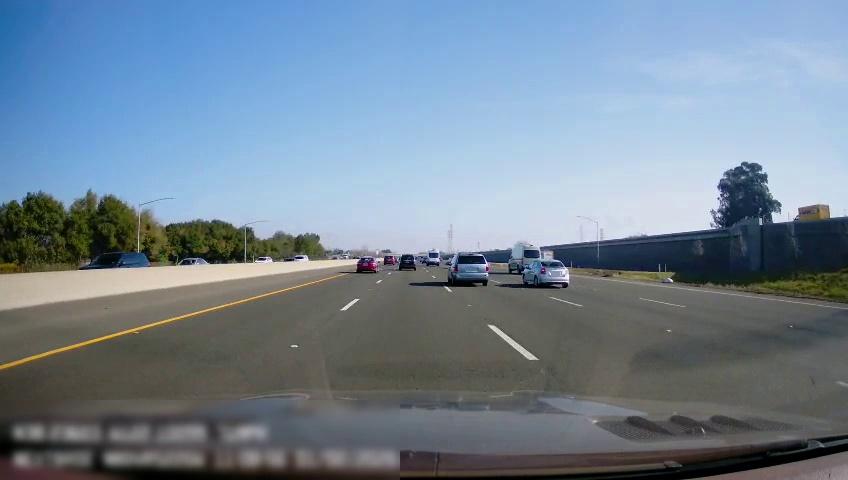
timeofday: Day
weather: Sunny
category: Drivable Space
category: Vehicles | Truck
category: Vehicles | Van
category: Vehicles | Truck
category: Vehicles | Van
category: Vehicles | SUV
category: Vehicles | Car
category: Vehicles | Van
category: Vehicles | Van
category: Vehicles | Car
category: Vehicles | SUV
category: Vehicles | Car
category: Vehicles | Car
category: Vehicles | Car
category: Lanes | Alternate Lane
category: Lanes | Current Lane
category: Lanes | Current Lane
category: Lanes | Alternate Lane
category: Lanes | Alternate Lane
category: Lanes | Alternate Lane